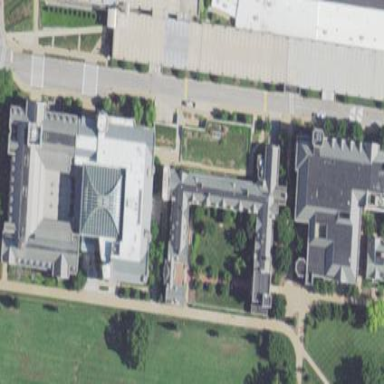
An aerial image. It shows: University building.